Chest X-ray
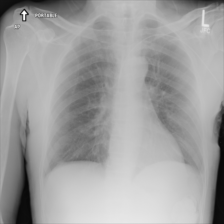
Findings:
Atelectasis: negative
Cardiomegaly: negative
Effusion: negative
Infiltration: negative
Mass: negative
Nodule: negative
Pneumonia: negative
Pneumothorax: negative
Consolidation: negative
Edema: negative
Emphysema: negative
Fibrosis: negative
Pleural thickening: negative
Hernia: negative